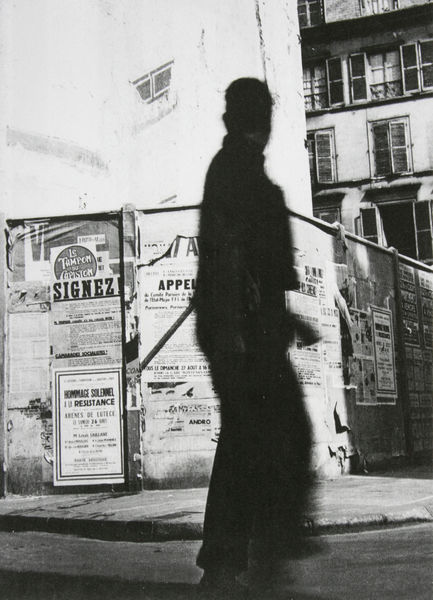
Titel: Appell
Künstler: Otto Steinert
Standort: Berlin
Institution: Fotogalerie Kicken
Schlagwörter: mann, schatten, stadt, fenster, frankreich, hintergrund, straße, vordergrund, umriss, unscharf, foto, fotografie, schwarzweiss, plakat, photo, plakate, fordergrund